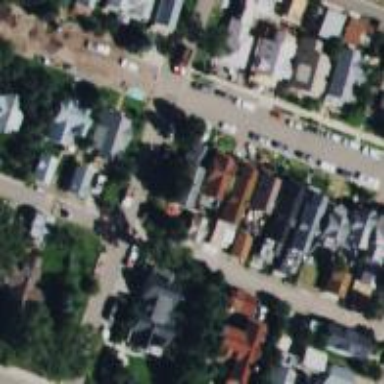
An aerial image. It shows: Alleyway designated as service road.